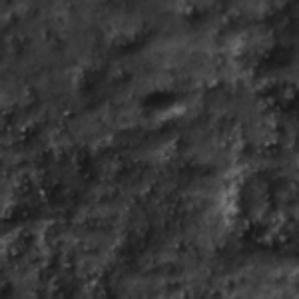
Label: frost